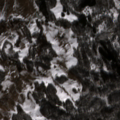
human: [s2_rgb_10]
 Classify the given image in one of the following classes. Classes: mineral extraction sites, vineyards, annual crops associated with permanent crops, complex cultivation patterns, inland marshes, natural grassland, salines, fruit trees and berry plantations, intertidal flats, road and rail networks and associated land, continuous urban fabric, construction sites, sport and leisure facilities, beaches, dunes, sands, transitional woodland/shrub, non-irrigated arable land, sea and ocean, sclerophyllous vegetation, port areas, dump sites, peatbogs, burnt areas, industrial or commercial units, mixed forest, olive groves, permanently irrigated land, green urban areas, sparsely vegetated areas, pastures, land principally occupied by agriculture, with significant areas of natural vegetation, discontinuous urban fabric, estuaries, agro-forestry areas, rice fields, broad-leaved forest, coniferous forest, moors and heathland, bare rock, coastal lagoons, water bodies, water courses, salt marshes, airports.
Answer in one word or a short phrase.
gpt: discontinuous urban fabric, non-irrigated arable land, pastures, land principally occupied by agriculture, with significant areas of natural vegetation, broad-leaved forest